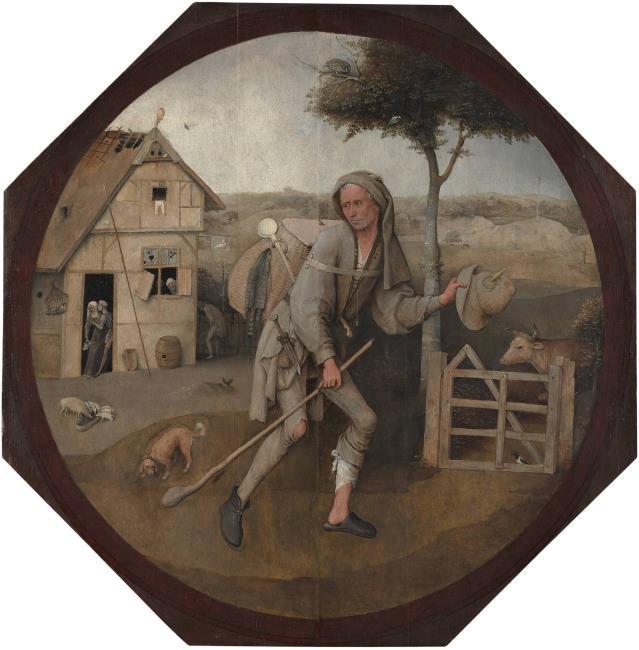
Title: Pedlar
Artist: Jheronimus Bosch
Earliest date: 1487
Latest date: 1494
Genre: painting
Iconography: cattle
Keywords: landscape (genre), inn, signboard, swan, brothel, dog, hawker, pig, cow, paying court, urinating, magpie